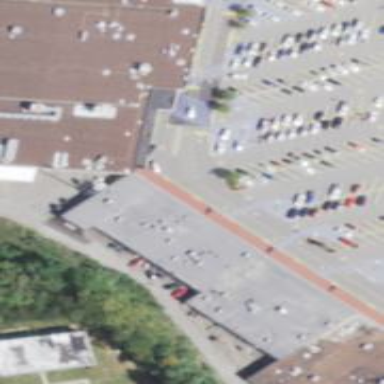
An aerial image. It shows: Post office.